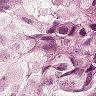
Metastatic tissue present: yes